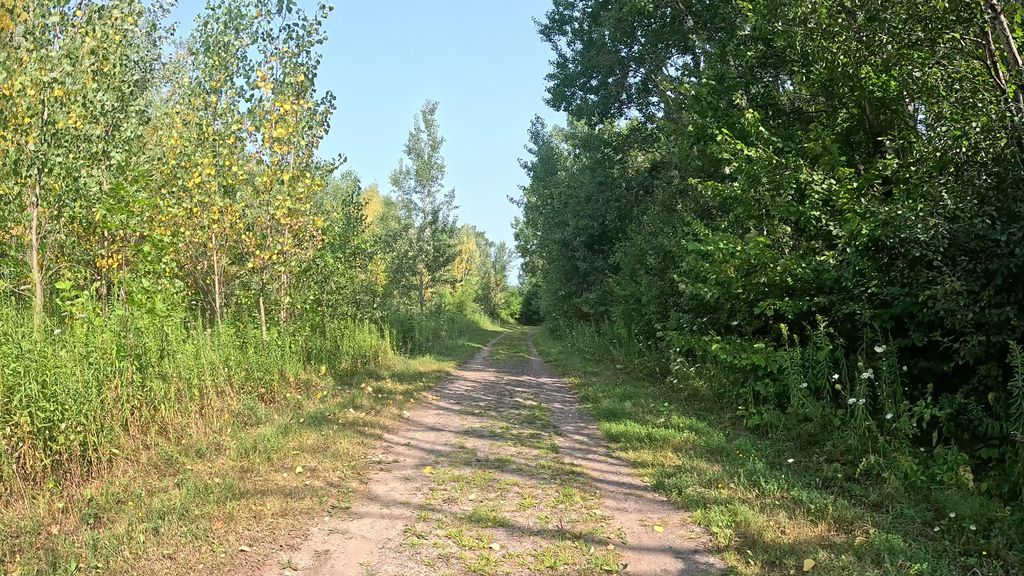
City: ottawa-gatineau